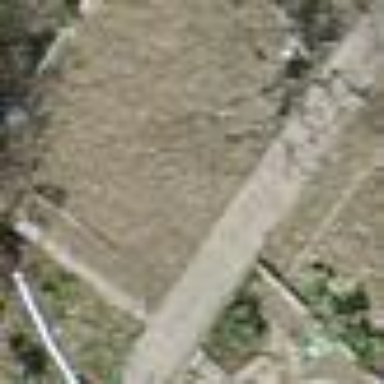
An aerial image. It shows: Plot in the allotments.